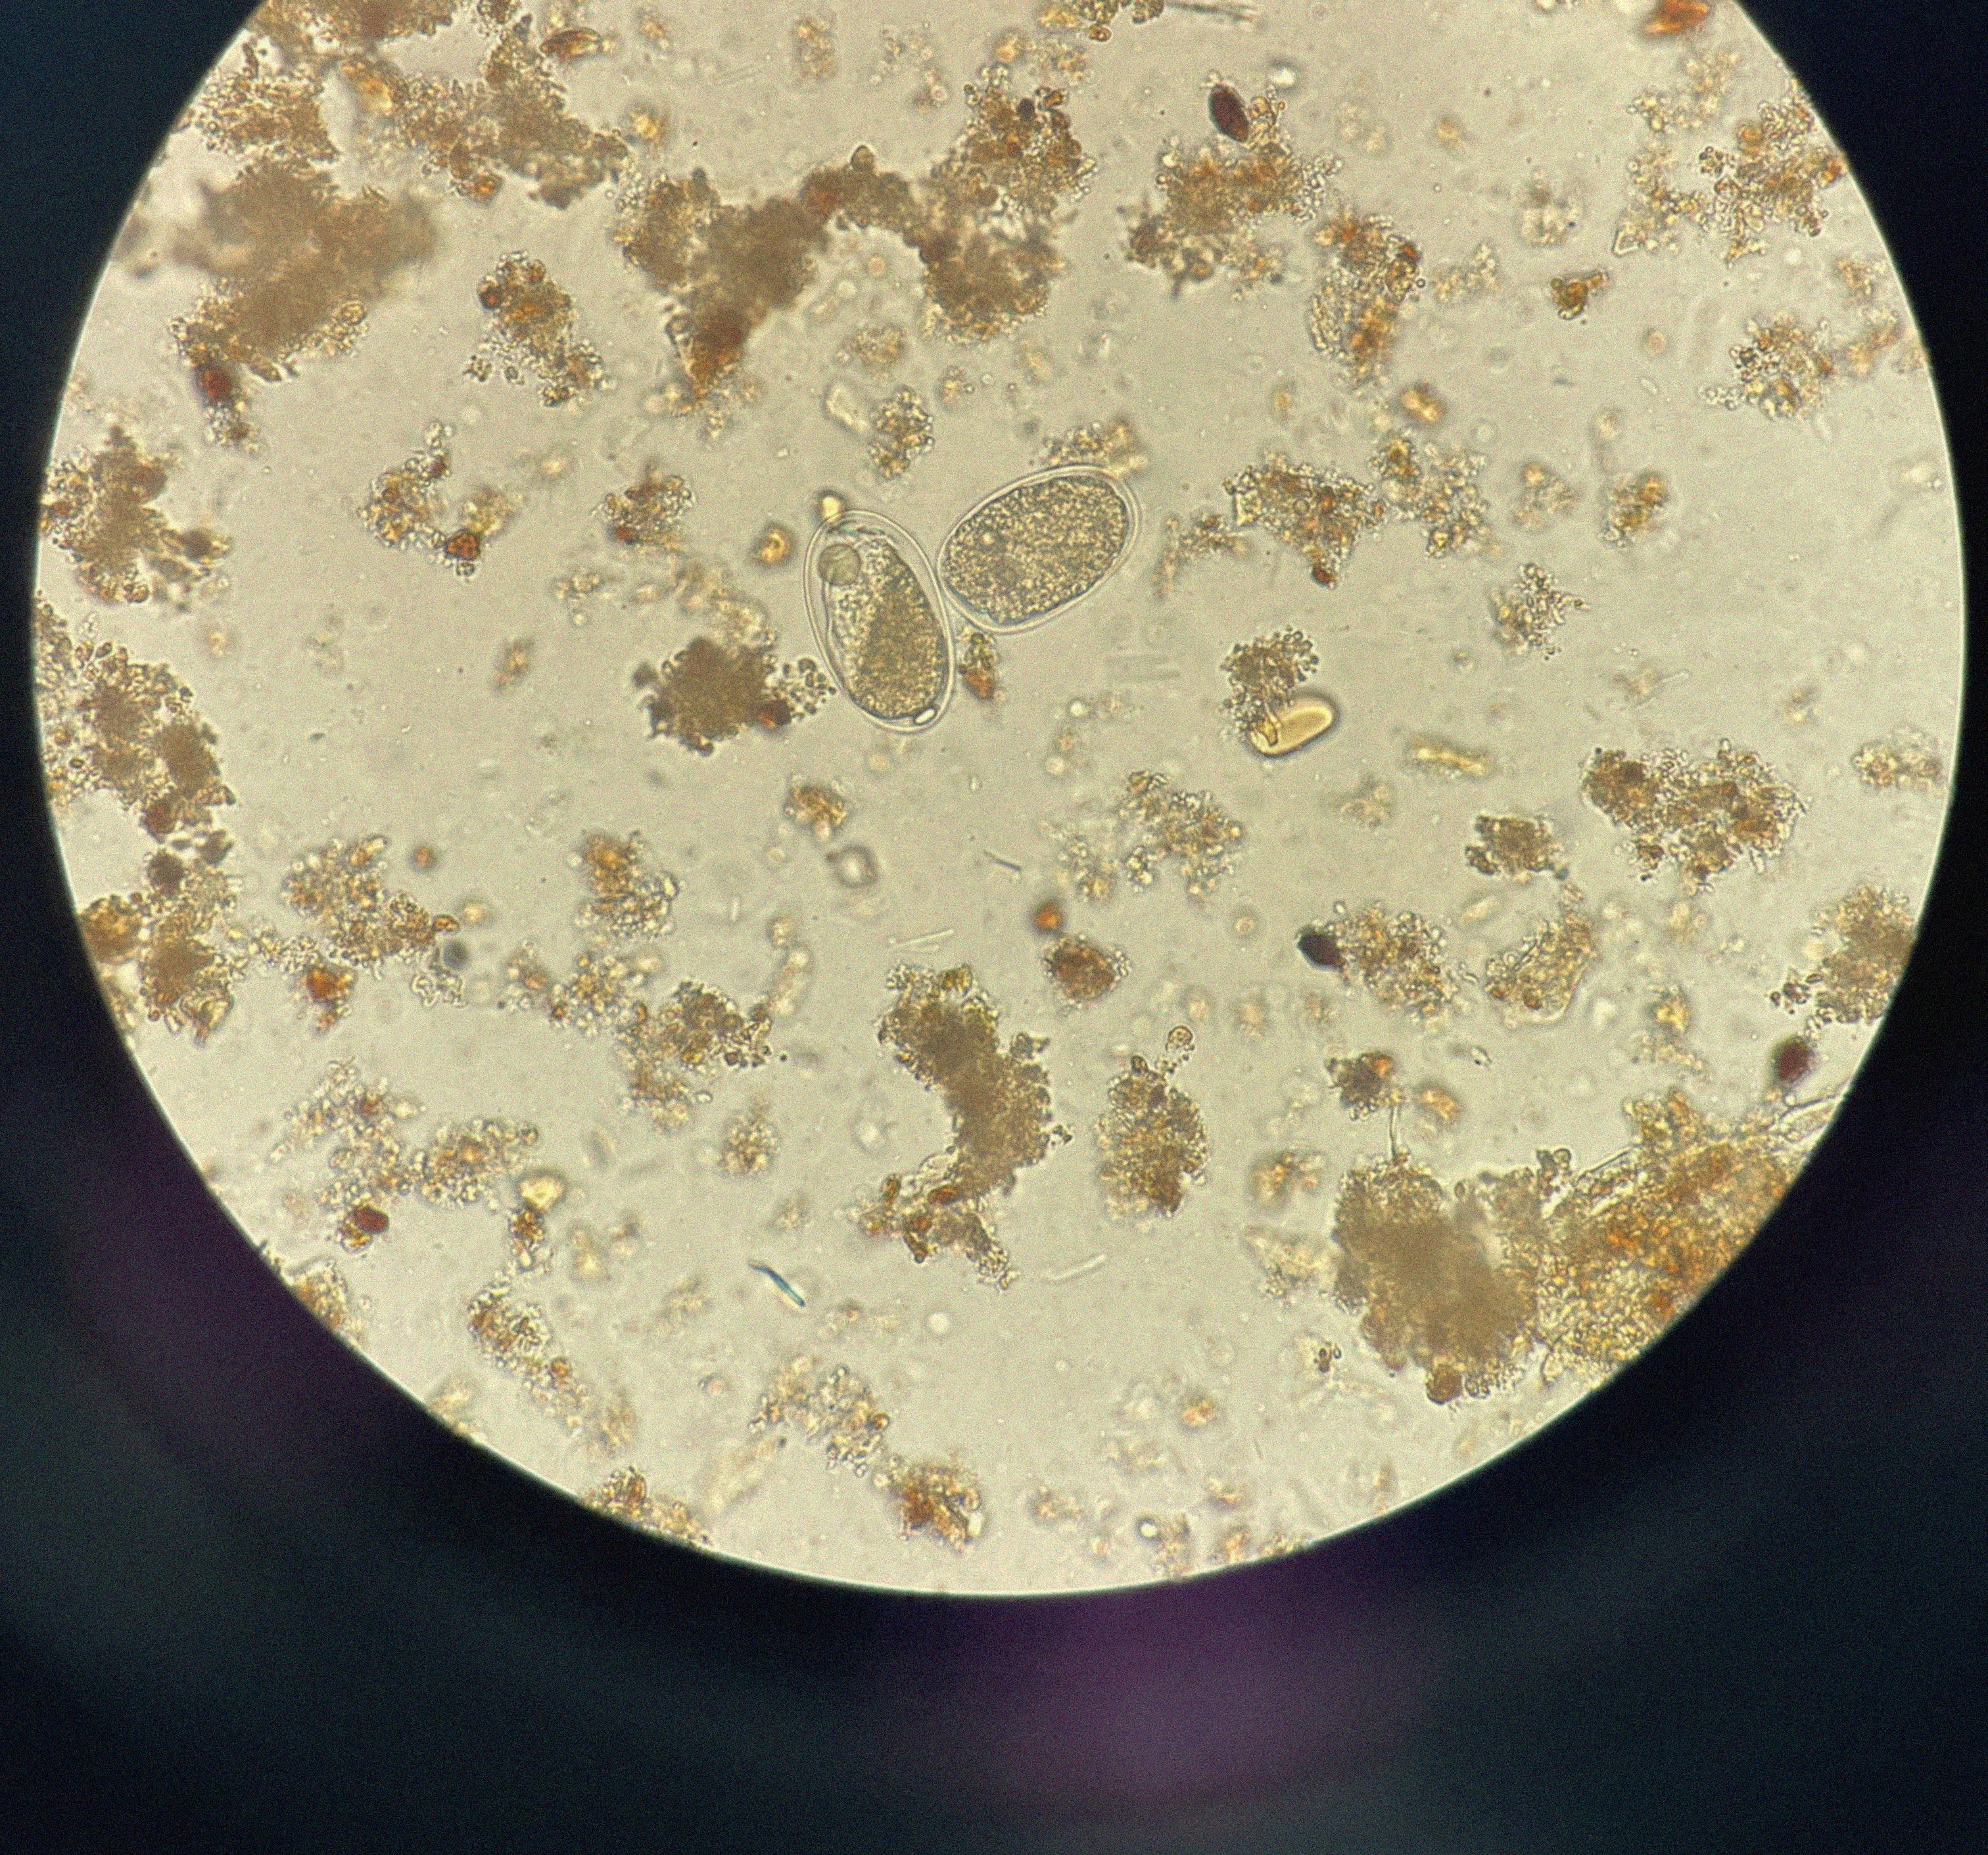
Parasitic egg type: Hookworm egg